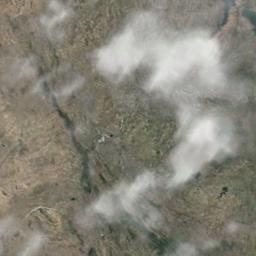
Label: cloud